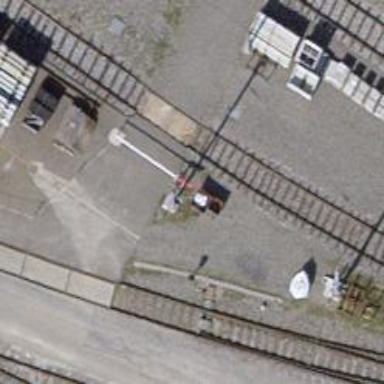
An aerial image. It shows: Level crossing along the railway.